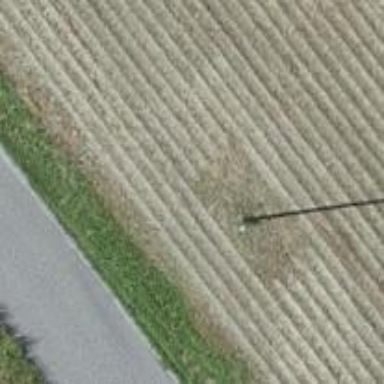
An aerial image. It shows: Power pole.